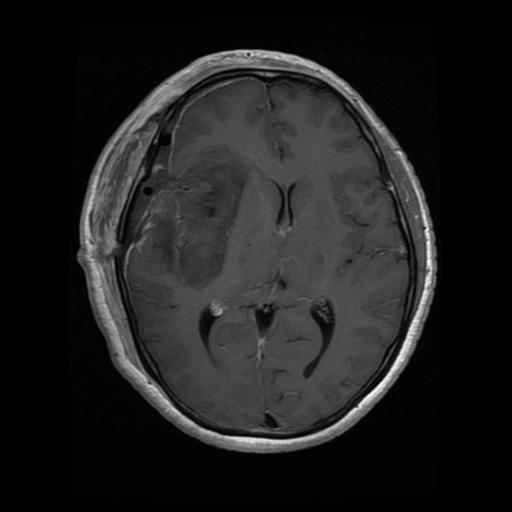
Label: glioma